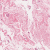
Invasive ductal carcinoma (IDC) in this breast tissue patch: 0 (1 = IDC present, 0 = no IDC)